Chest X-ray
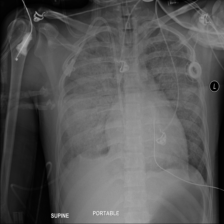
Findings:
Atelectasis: negative
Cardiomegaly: negative
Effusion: negative
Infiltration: negative
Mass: negative
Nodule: negative
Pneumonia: negative
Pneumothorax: negative
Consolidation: negative
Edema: negative
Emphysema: negative
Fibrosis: negative
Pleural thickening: negative
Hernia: negative